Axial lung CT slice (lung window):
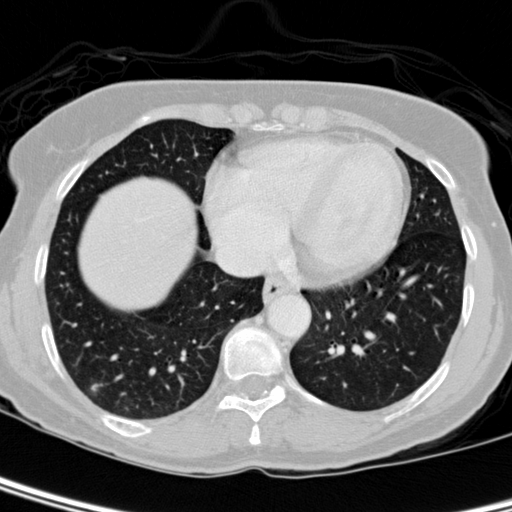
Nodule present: yes
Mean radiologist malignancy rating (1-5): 3